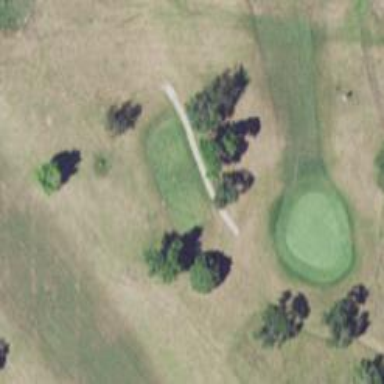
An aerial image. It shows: Pathway for golfing.